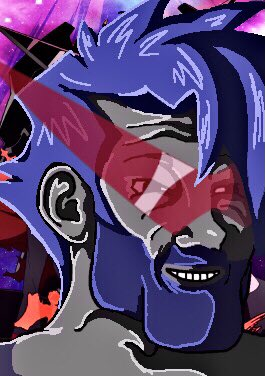
Label: 5_Wojak_with_Background